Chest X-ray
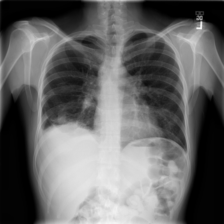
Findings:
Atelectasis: negative
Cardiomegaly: negative
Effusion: negative
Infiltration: negative
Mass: negative
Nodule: negative
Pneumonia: negative
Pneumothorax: negative
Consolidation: negative
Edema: negative
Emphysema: negative
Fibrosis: negative
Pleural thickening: negative
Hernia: negative